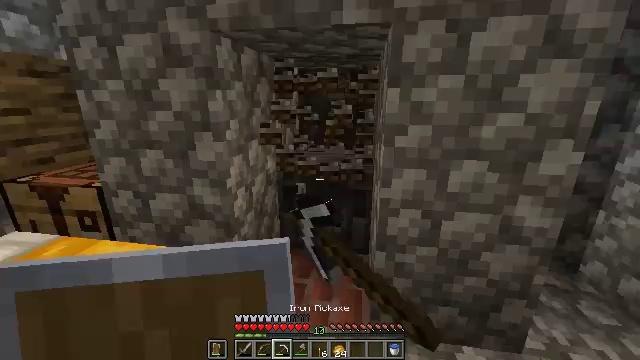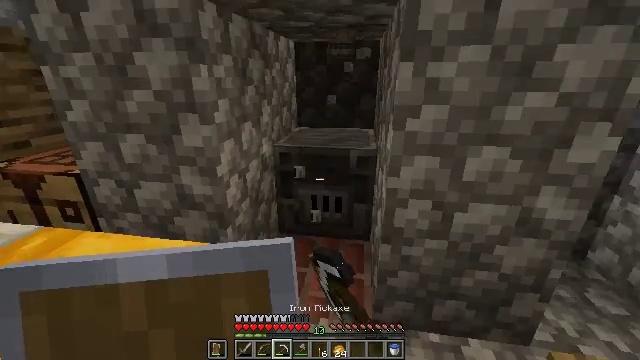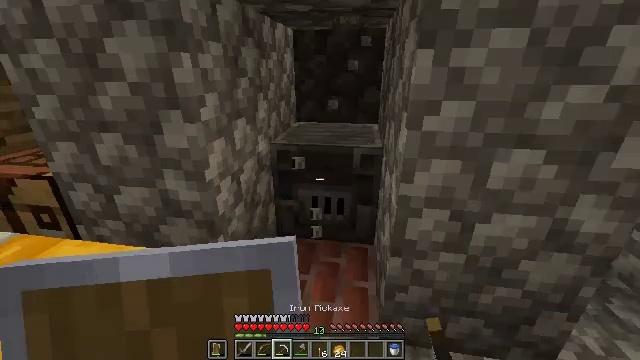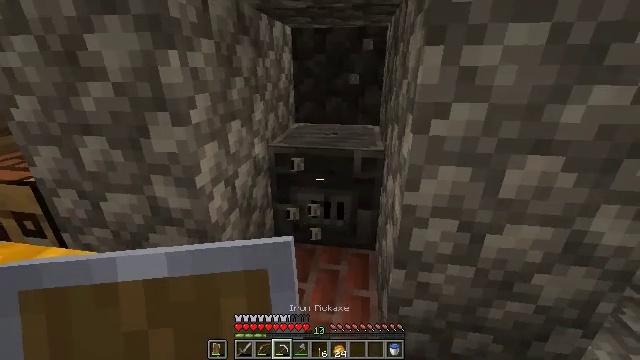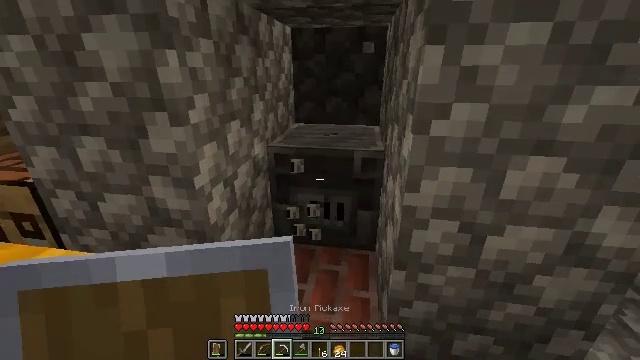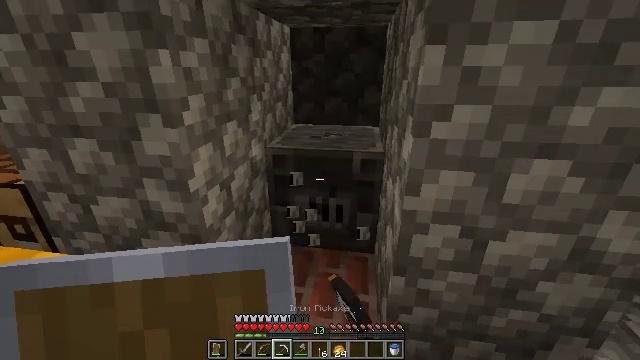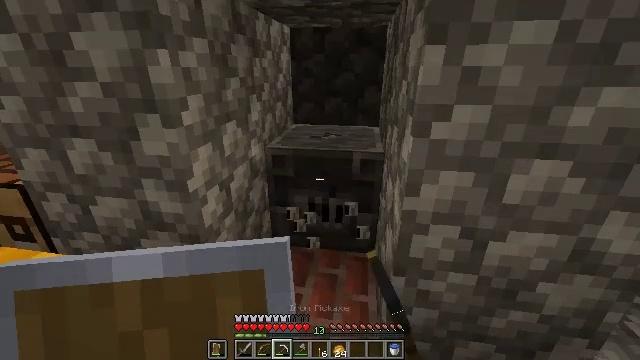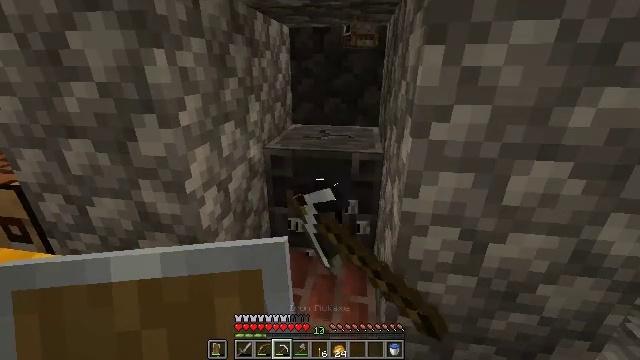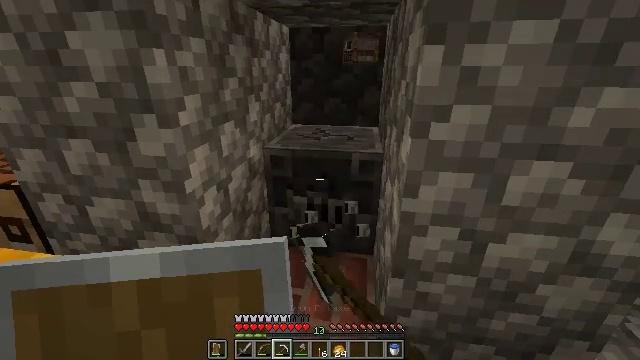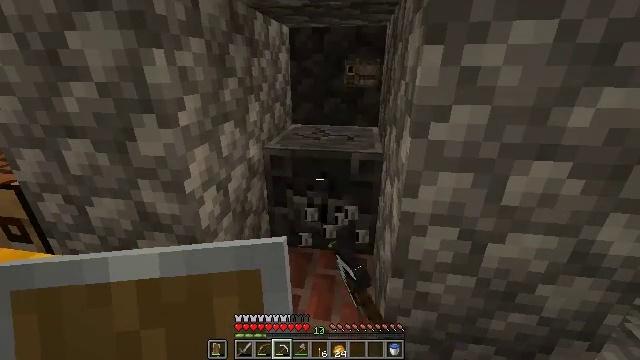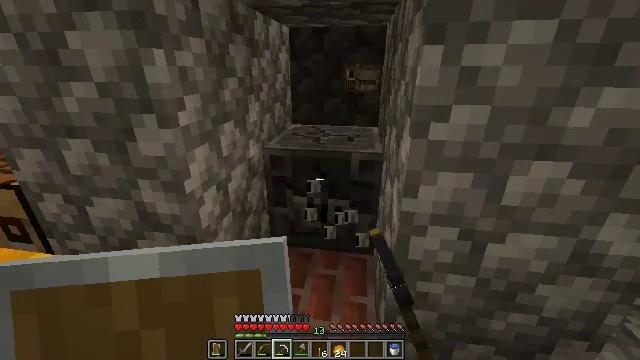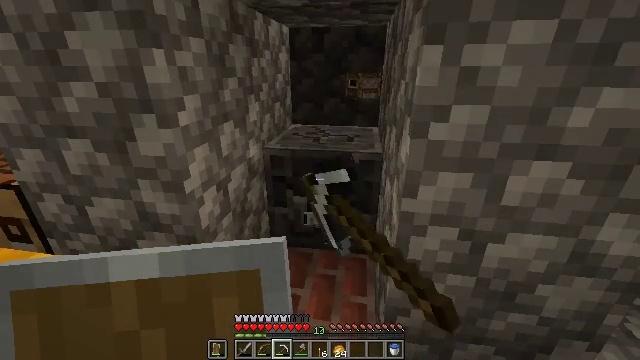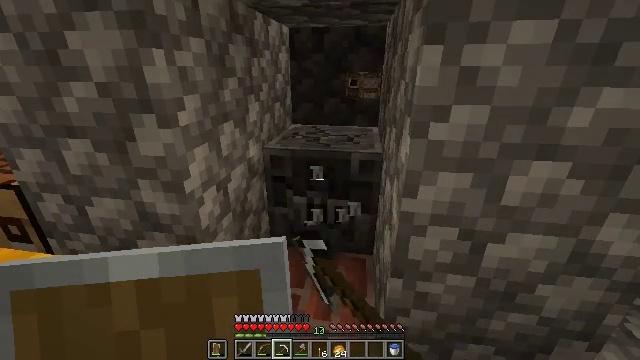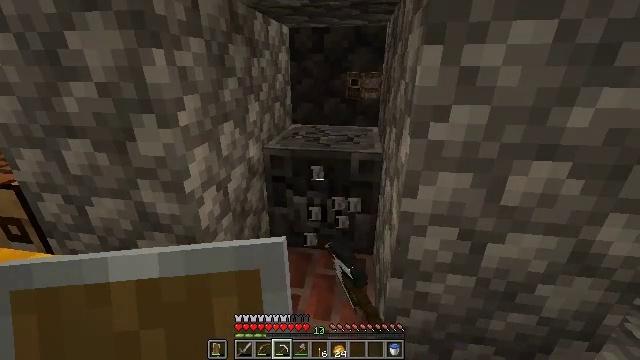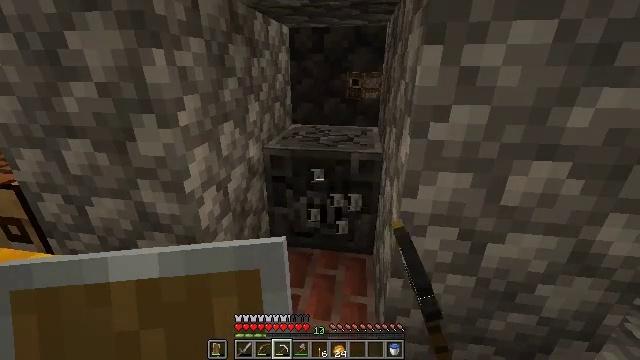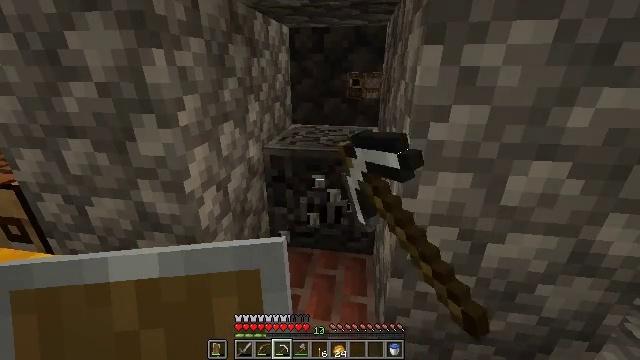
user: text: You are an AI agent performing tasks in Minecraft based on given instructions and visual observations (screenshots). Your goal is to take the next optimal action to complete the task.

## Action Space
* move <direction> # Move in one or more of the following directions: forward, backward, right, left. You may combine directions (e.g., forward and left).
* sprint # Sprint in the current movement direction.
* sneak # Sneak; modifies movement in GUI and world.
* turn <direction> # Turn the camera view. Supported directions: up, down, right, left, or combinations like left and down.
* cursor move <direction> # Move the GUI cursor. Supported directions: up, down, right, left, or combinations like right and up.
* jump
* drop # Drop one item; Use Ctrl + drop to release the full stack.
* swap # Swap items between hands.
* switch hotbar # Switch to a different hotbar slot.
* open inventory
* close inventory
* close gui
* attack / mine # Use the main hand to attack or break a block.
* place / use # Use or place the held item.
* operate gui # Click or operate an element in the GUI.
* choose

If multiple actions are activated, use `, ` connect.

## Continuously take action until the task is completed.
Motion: motion action
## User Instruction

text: Break the blast furnace block.
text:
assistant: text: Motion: move forward, turn down, attack / mine
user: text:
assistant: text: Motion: turn down, attack / mine
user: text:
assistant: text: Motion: attack / mine
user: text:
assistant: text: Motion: attack / mine
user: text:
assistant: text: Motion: attack / mine
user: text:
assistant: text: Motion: attack / mine
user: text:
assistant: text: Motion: attack / mine
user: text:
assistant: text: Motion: attack / mine
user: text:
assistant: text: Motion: attack / mine
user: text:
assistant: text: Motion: attack / mine
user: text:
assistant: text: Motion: attack / mine
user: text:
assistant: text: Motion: attack / mine
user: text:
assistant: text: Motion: attack / mine
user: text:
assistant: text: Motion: attack / mine
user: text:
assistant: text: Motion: attack / mine
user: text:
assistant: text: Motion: attack / mine
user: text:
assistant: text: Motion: attack / mine
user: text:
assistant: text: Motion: attack / mine
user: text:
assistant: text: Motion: attack / mine
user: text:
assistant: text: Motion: attack / mine
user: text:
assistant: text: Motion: move forward, attack / mine
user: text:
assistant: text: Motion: move forward, attack / mine
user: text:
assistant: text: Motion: move forward, attack / mine
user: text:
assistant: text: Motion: move forward and move left, turn right and down, attack / mine
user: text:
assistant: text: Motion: no_op